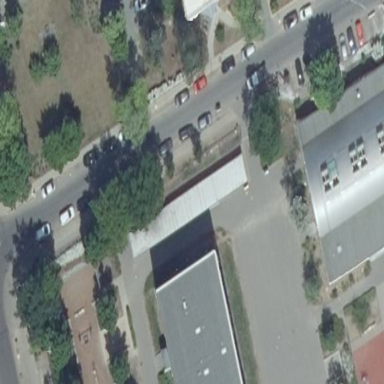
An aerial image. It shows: Bicycle parking shed with paving stones as the surface.